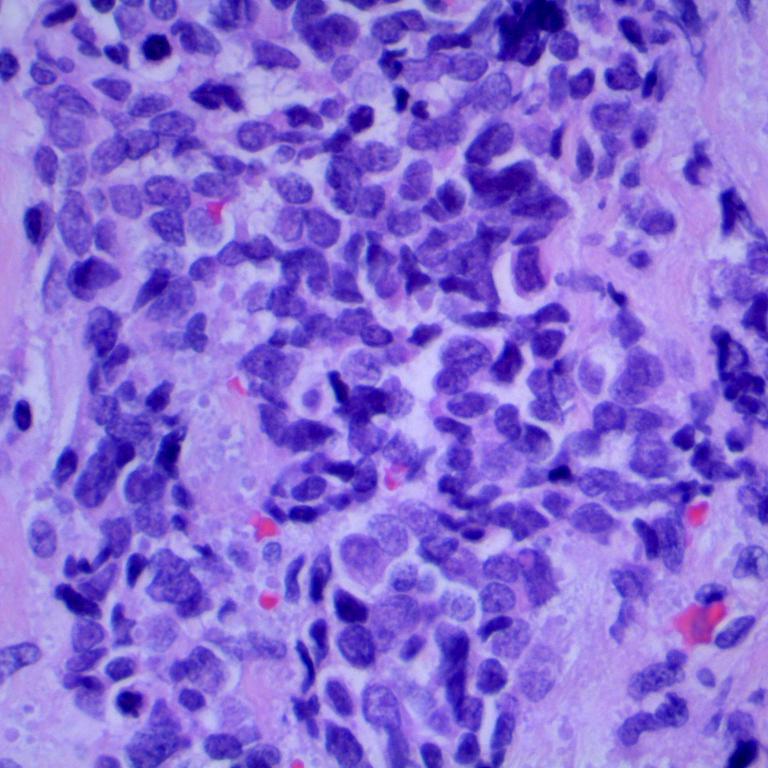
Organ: lung
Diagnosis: squamous carcinomas